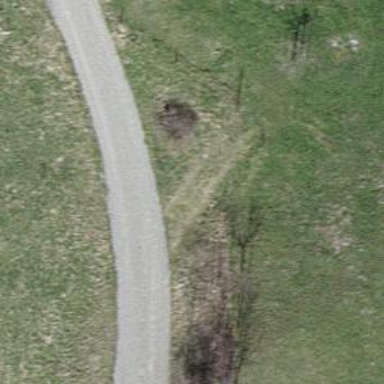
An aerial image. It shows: Gravel track with grade2 quality.